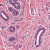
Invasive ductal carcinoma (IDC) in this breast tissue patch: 0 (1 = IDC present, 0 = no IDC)